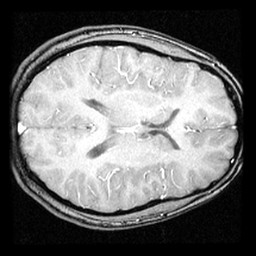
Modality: inplaneT1
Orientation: axial
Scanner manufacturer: ge
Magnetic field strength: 3 T
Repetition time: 0.2 s
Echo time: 0.0036 s